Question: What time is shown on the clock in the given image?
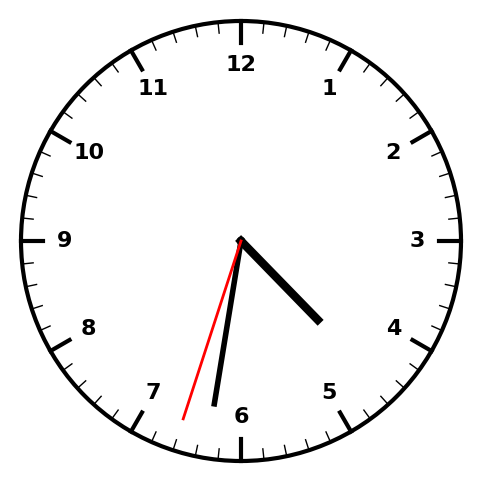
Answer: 04:31:33